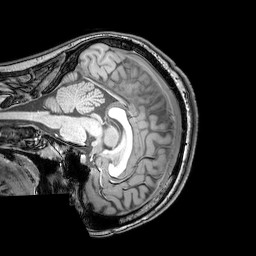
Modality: T1w
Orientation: sagittal
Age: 22
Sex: female
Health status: healthy
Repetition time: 0.081 s
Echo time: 0.037 s